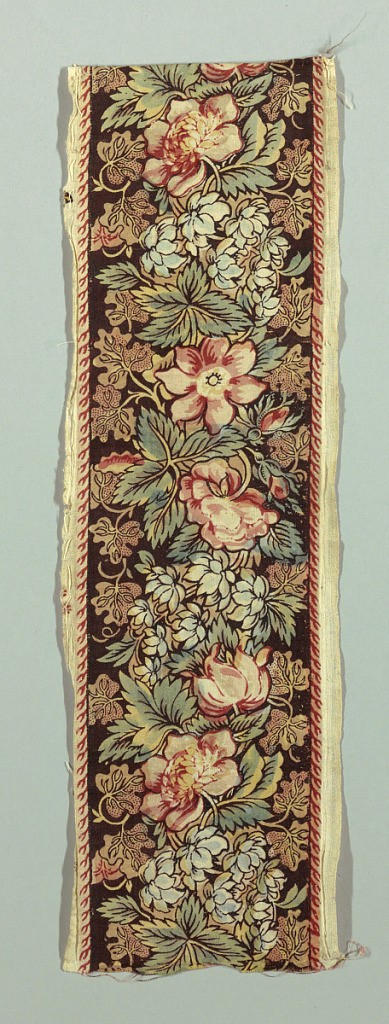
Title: Border
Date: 1790–1811
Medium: cotton Technique: block printed on plain weave
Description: Narrow band with a dark brown ground showing tightly clustered flowers and leaves in red, light brown, blue, yellow, and "double green" (blue printed with yellow). Border on both edges showing a row of small red wishbone shapes.